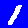
Digit: 1